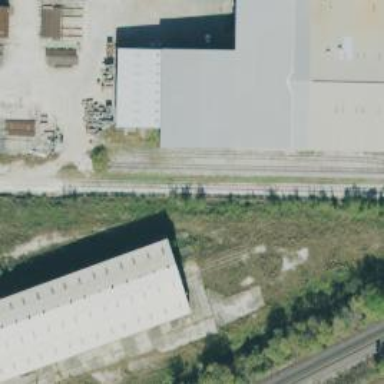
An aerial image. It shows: Disused railway spur.